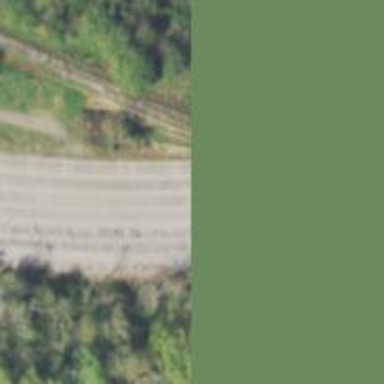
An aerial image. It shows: Disused railway spur.